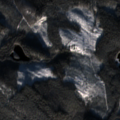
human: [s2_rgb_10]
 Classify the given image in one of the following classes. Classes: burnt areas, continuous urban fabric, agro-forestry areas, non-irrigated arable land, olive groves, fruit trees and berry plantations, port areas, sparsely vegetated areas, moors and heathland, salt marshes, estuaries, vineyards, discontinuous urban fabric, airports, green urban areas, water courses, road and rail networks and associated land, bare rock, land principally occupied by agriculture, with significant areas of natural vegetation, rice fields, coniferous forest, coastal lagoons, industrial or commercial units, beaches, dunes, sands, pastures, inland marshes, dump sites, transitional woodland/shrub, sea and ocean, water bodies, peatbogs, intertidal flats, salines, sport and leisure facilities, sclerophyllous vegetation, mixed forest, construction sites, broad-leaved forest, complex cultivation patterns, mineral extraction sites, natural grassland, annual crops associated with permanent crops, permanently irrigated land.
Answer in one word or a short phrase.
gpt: coniferous forest, mixed forest, transitional woodland/shrub